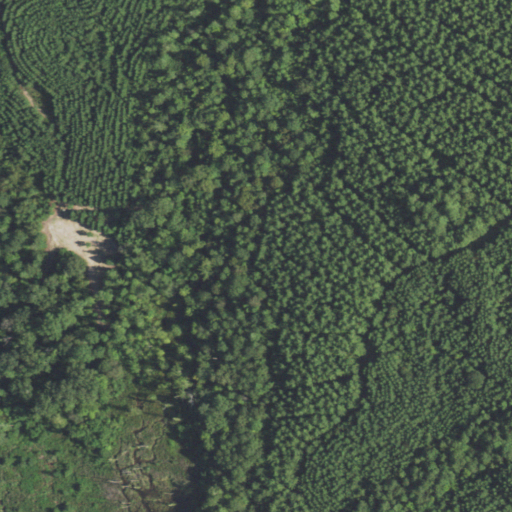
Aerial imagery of valley in Louisiana named Sandy Hollow containing evergreen forest, woody wetlands, and deciduous forest